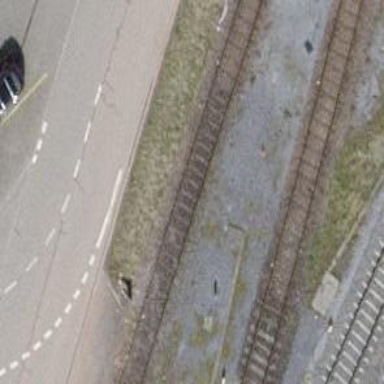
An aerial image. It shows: Railway siding with rails.